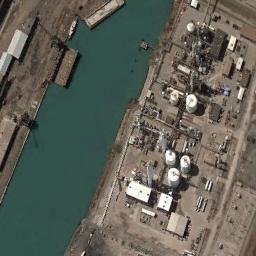
Label: storage tanks